Question: Count the number of objects in the diagram.
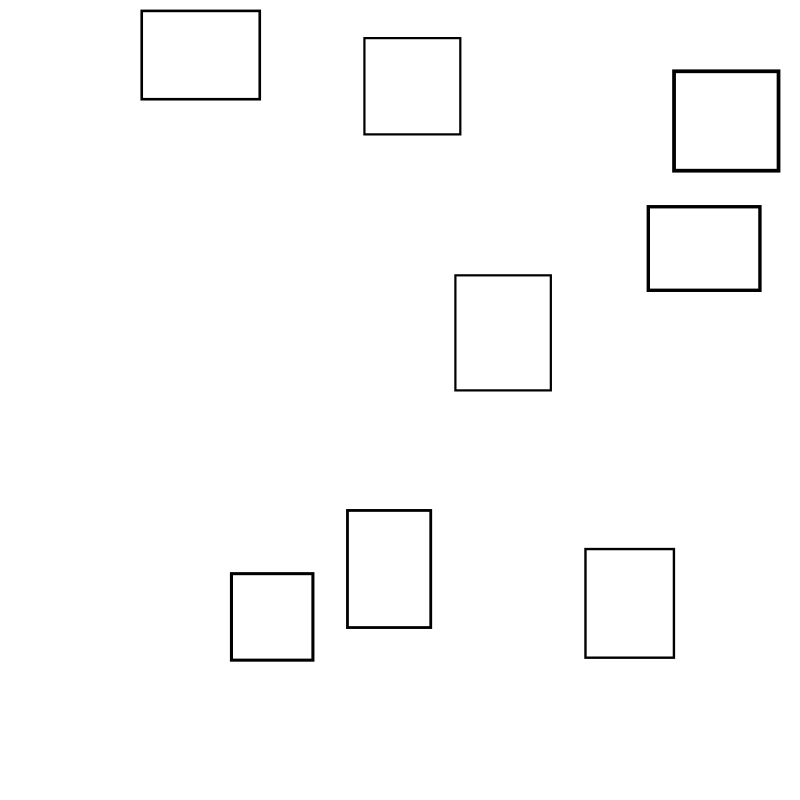
Answer: 8